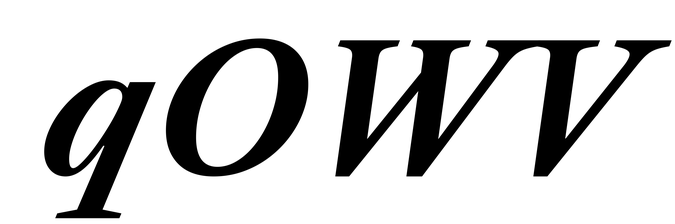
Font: LibreCaslonText-Italic_Bold_Italic